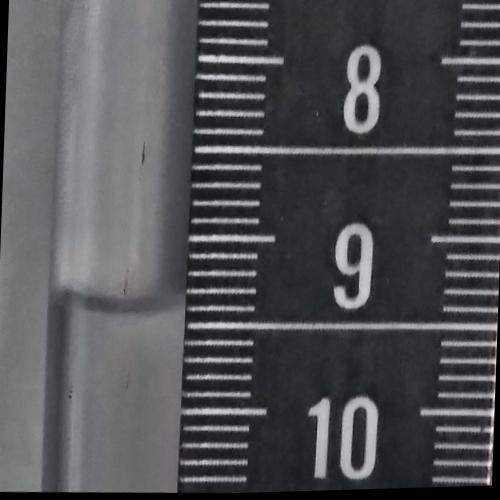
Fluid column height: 9.4 cm